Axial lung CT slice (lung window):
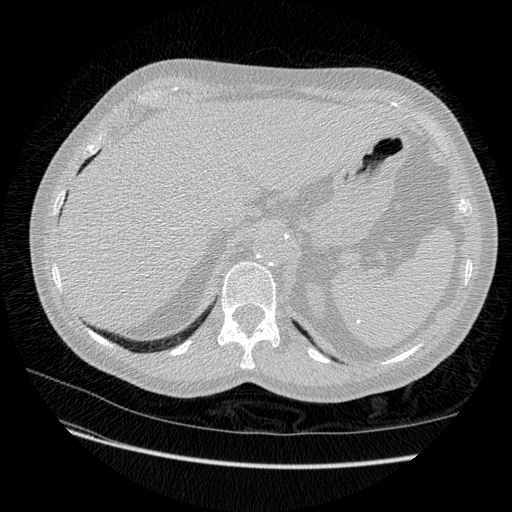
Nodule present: no